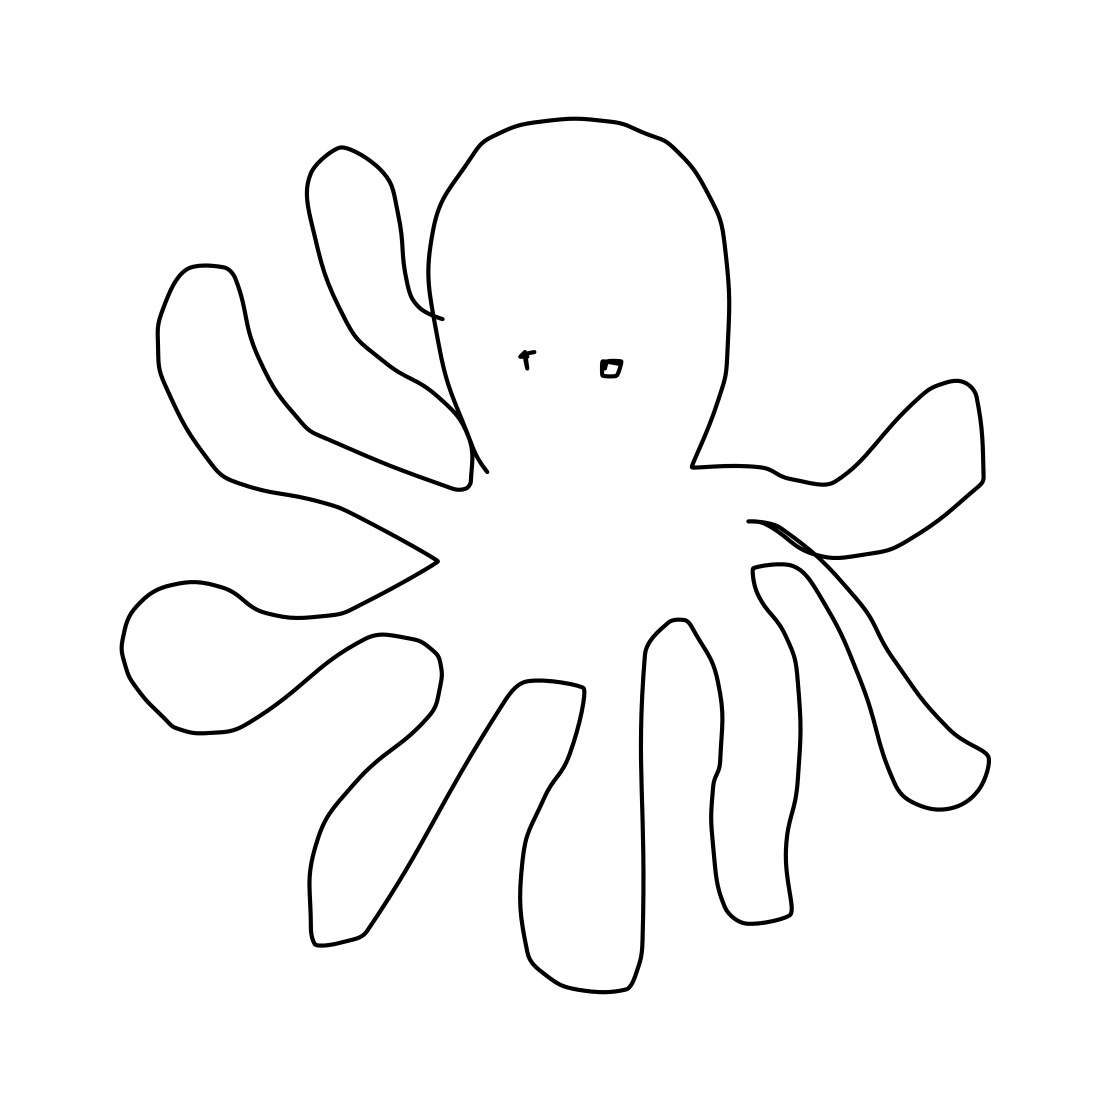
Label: octopus